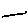
Label: line